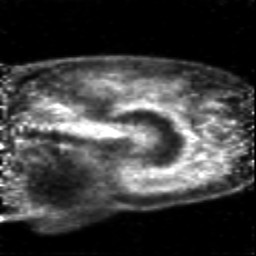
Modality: PET
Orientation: sagittal
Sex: male
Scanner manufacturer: siemens